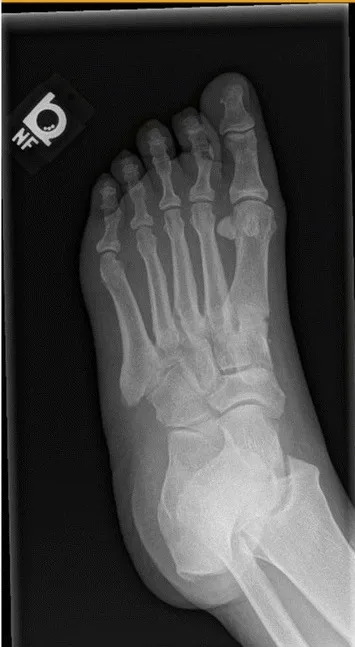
X-ray left foot.
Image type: radiology (x_ray)